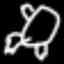
Label: frog